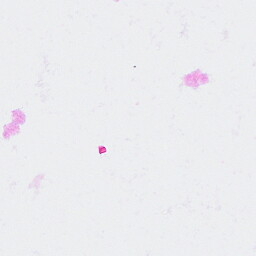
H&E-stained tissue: Breast